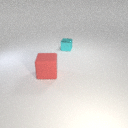
large red rubber cube to the left of small cyan metal cube